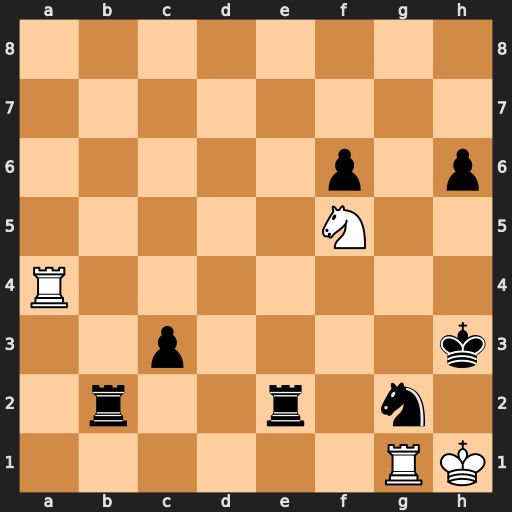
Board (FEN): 8/8/5p1p/5N2/R7/2p4k/1r2r1n1/6RK
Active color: w
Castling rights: -
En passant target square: -
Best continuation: Rh4+ Nxh4 Rg3#